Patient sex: M
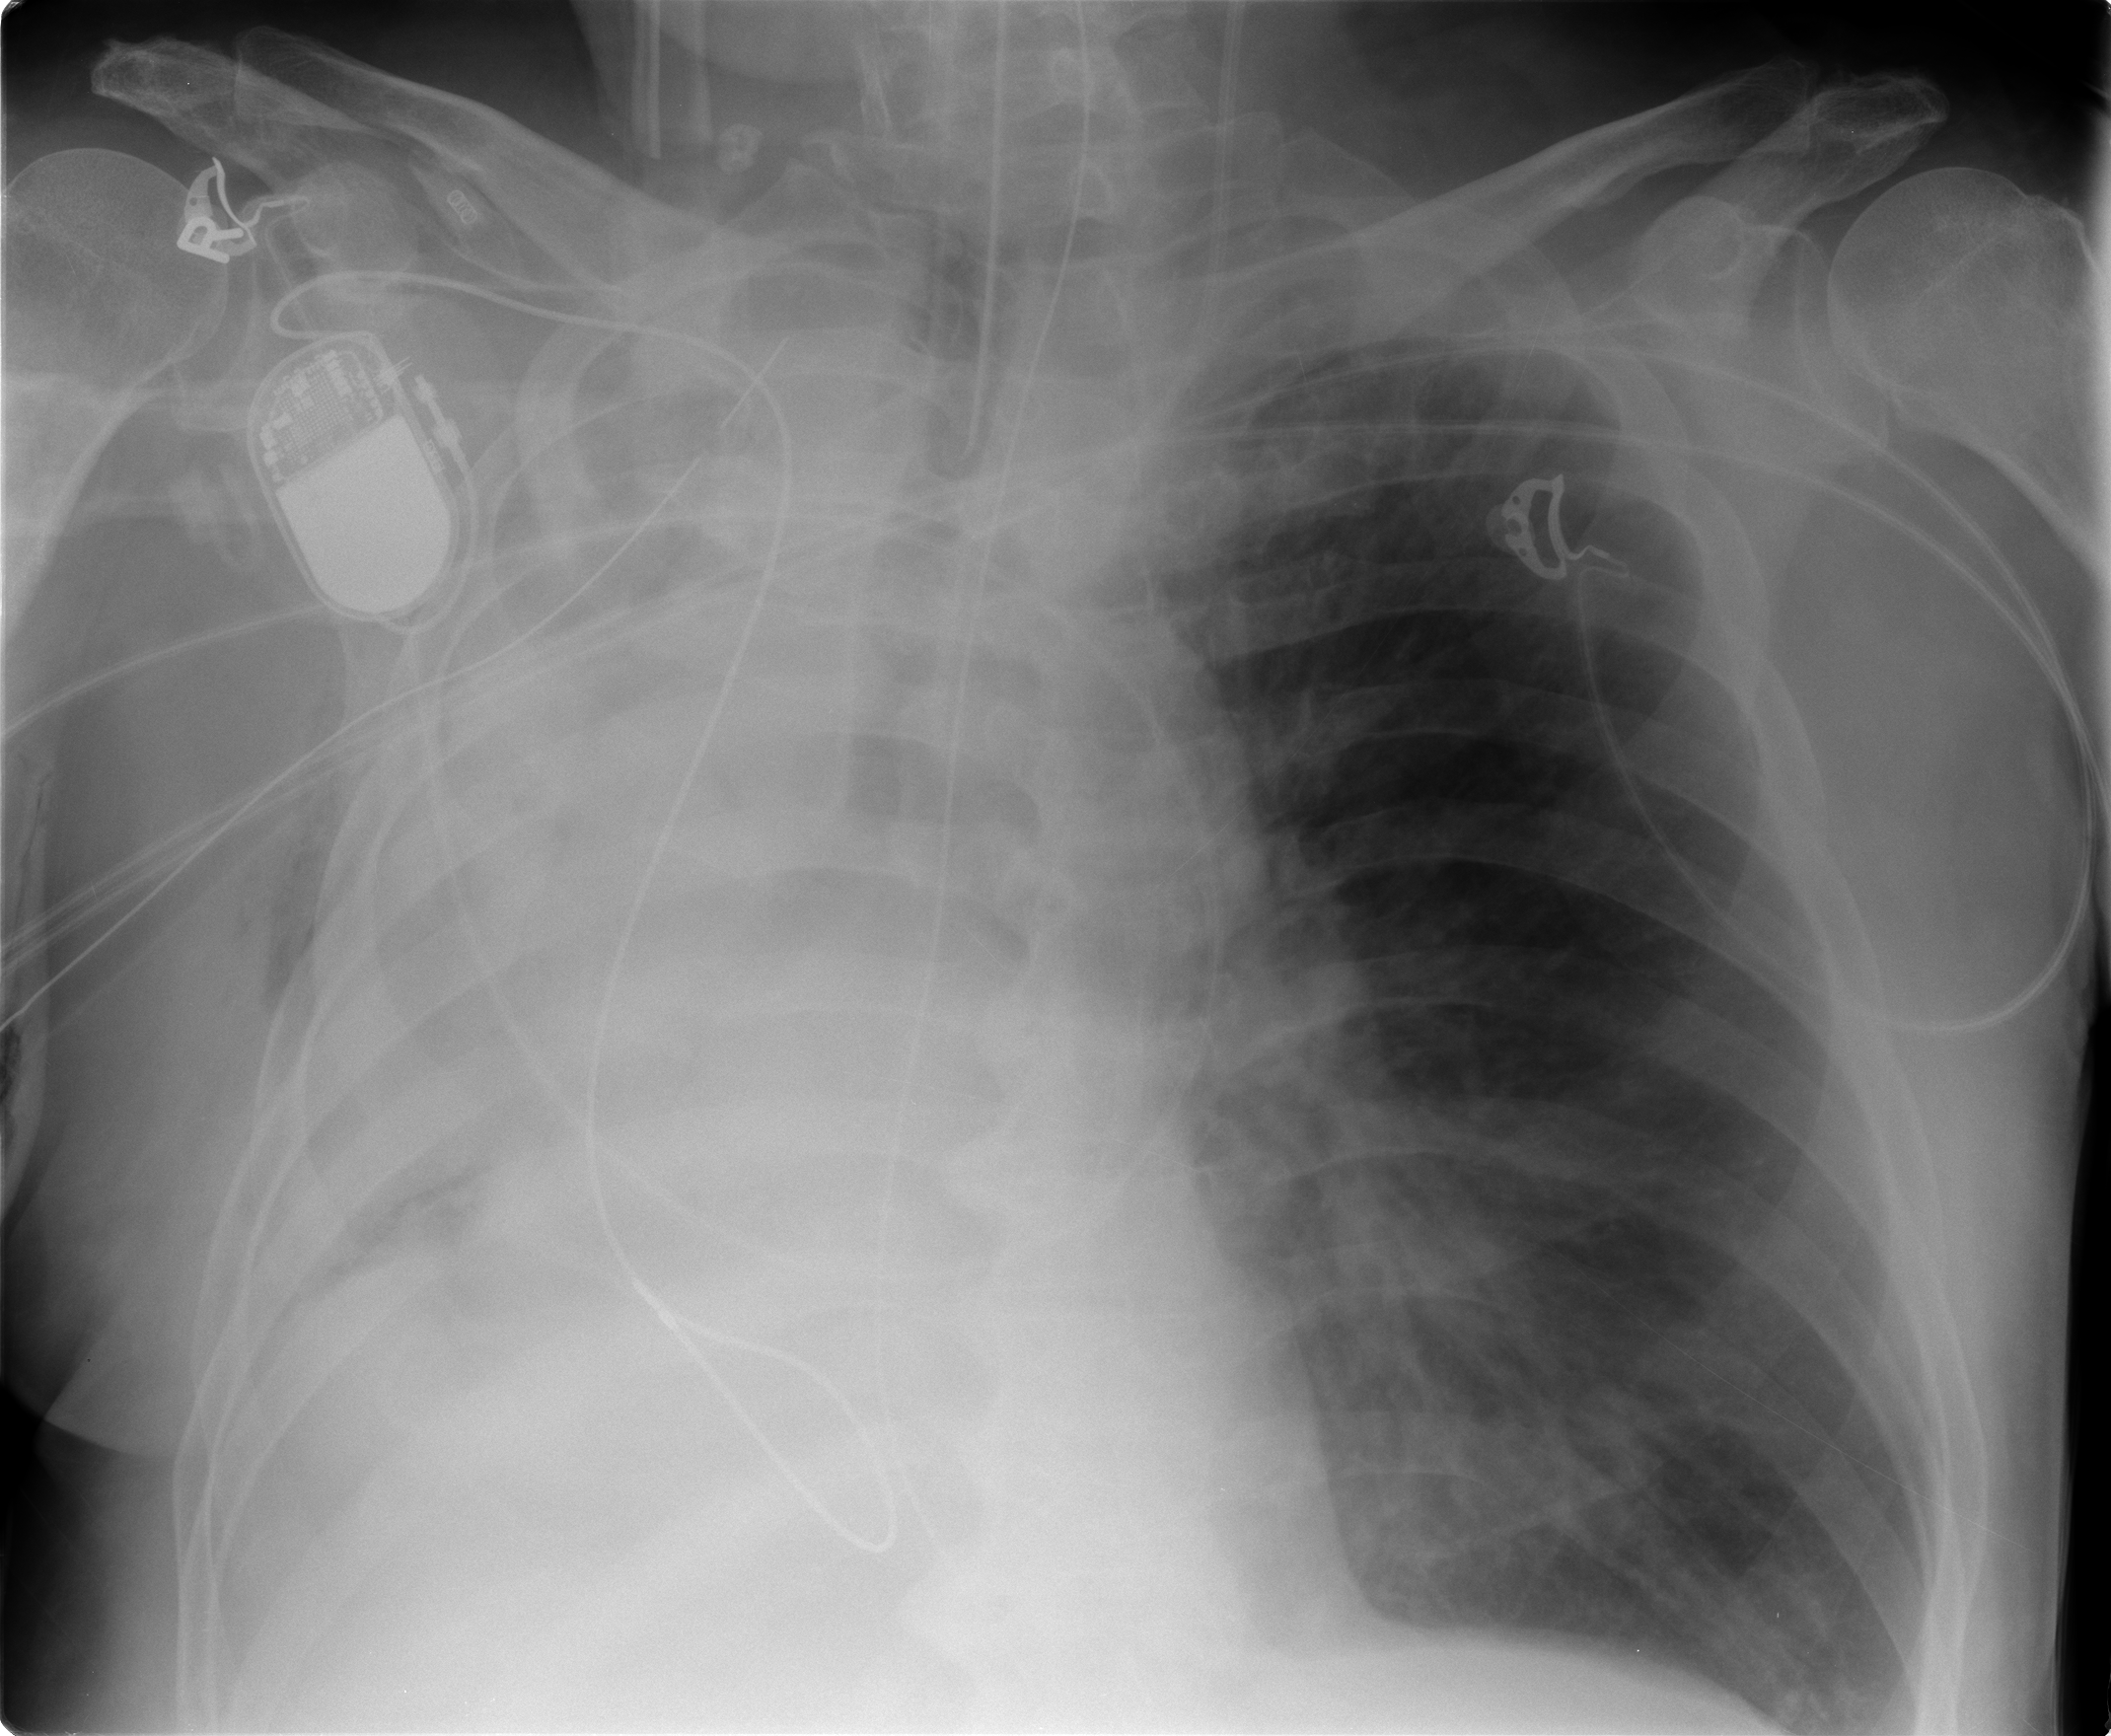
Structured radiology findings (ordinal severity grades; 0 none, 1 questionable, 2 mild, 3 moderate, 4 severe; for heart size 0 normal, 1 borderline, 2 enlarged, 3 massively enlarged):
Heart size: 0
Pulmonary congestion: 3
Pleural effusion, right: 4
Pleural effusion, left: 2
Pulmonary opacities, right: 1
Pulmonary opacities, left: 2
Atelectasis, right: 4
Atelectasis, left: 0